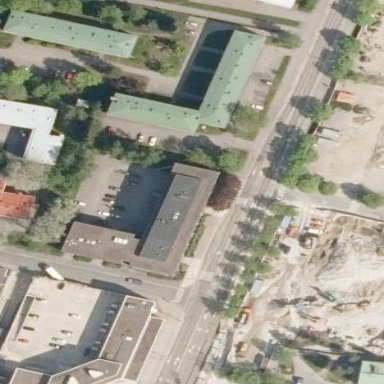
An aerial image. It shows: Public building.